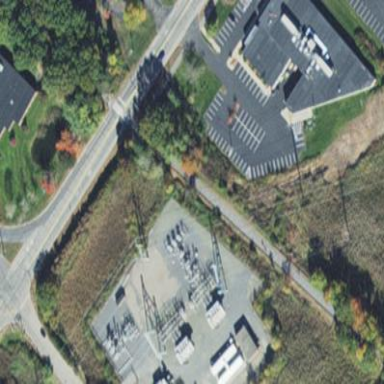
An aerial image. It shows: Outdoor power substation surrounded by fence. The substation operates at the distribution level.